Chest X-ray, PA view. Patient: 40 years old, sex M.
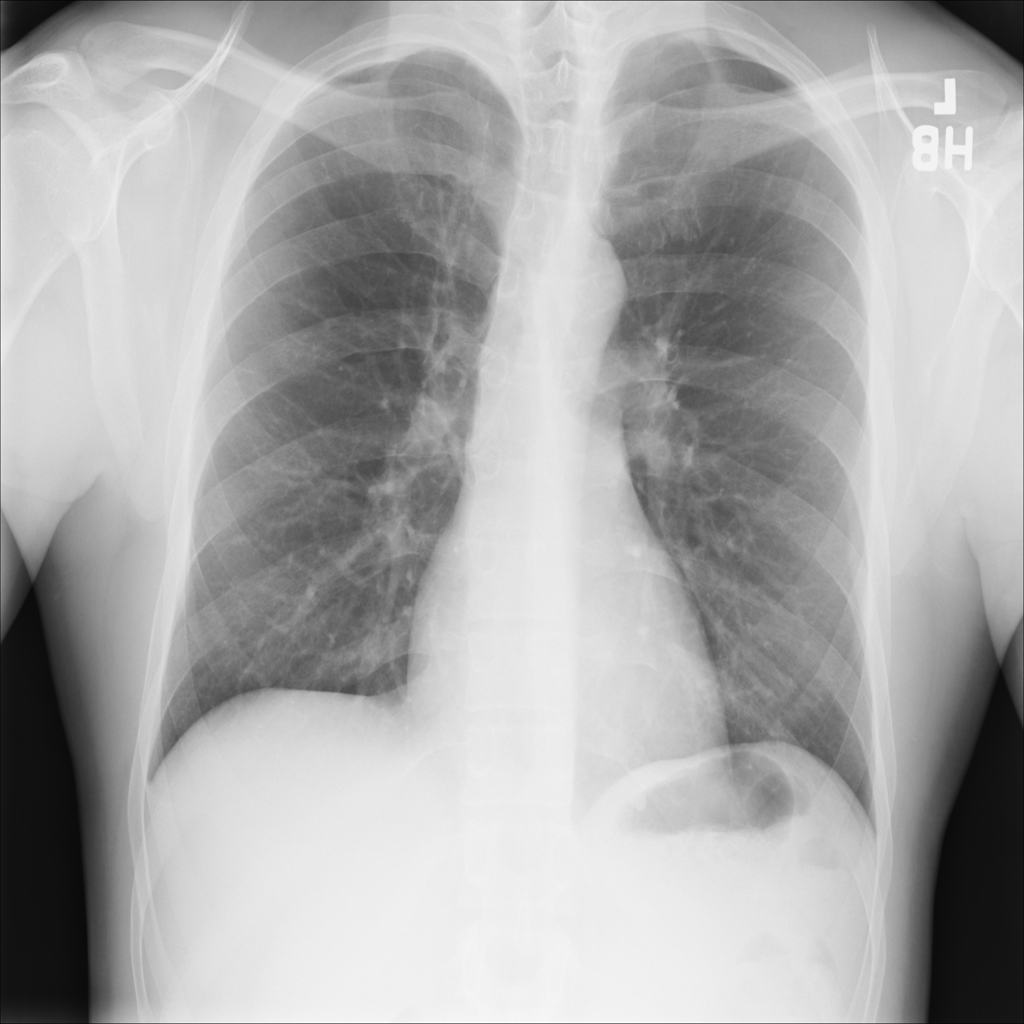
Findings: No Finding